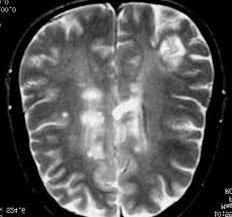
Label: notumor